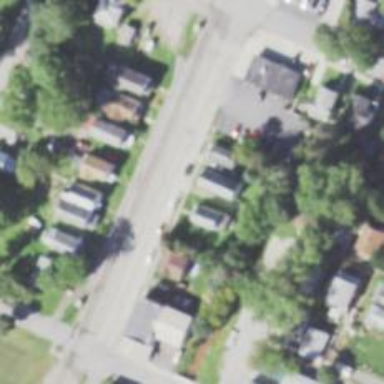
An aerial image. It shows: Residential road.